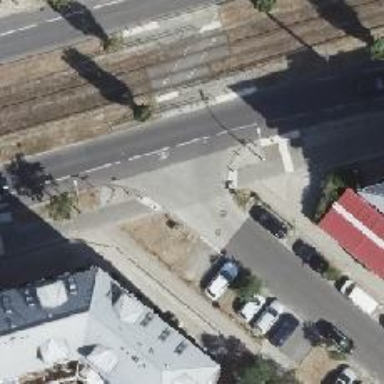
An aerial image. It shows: Footway.